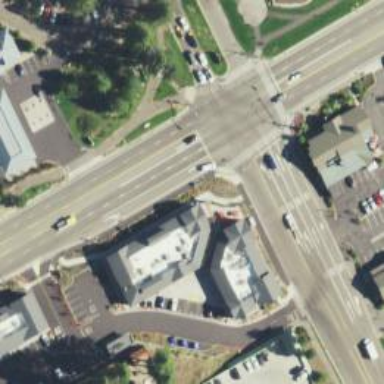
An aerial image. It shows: Secondary road with separate asphalt sidewalks.